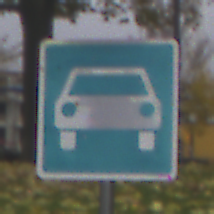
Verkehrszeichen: Kraftfahrstrasse
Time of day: MorningAfternoon
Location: Outdoor (Nature)
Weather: Overcast
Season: Autumn
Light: Natural